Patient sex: M
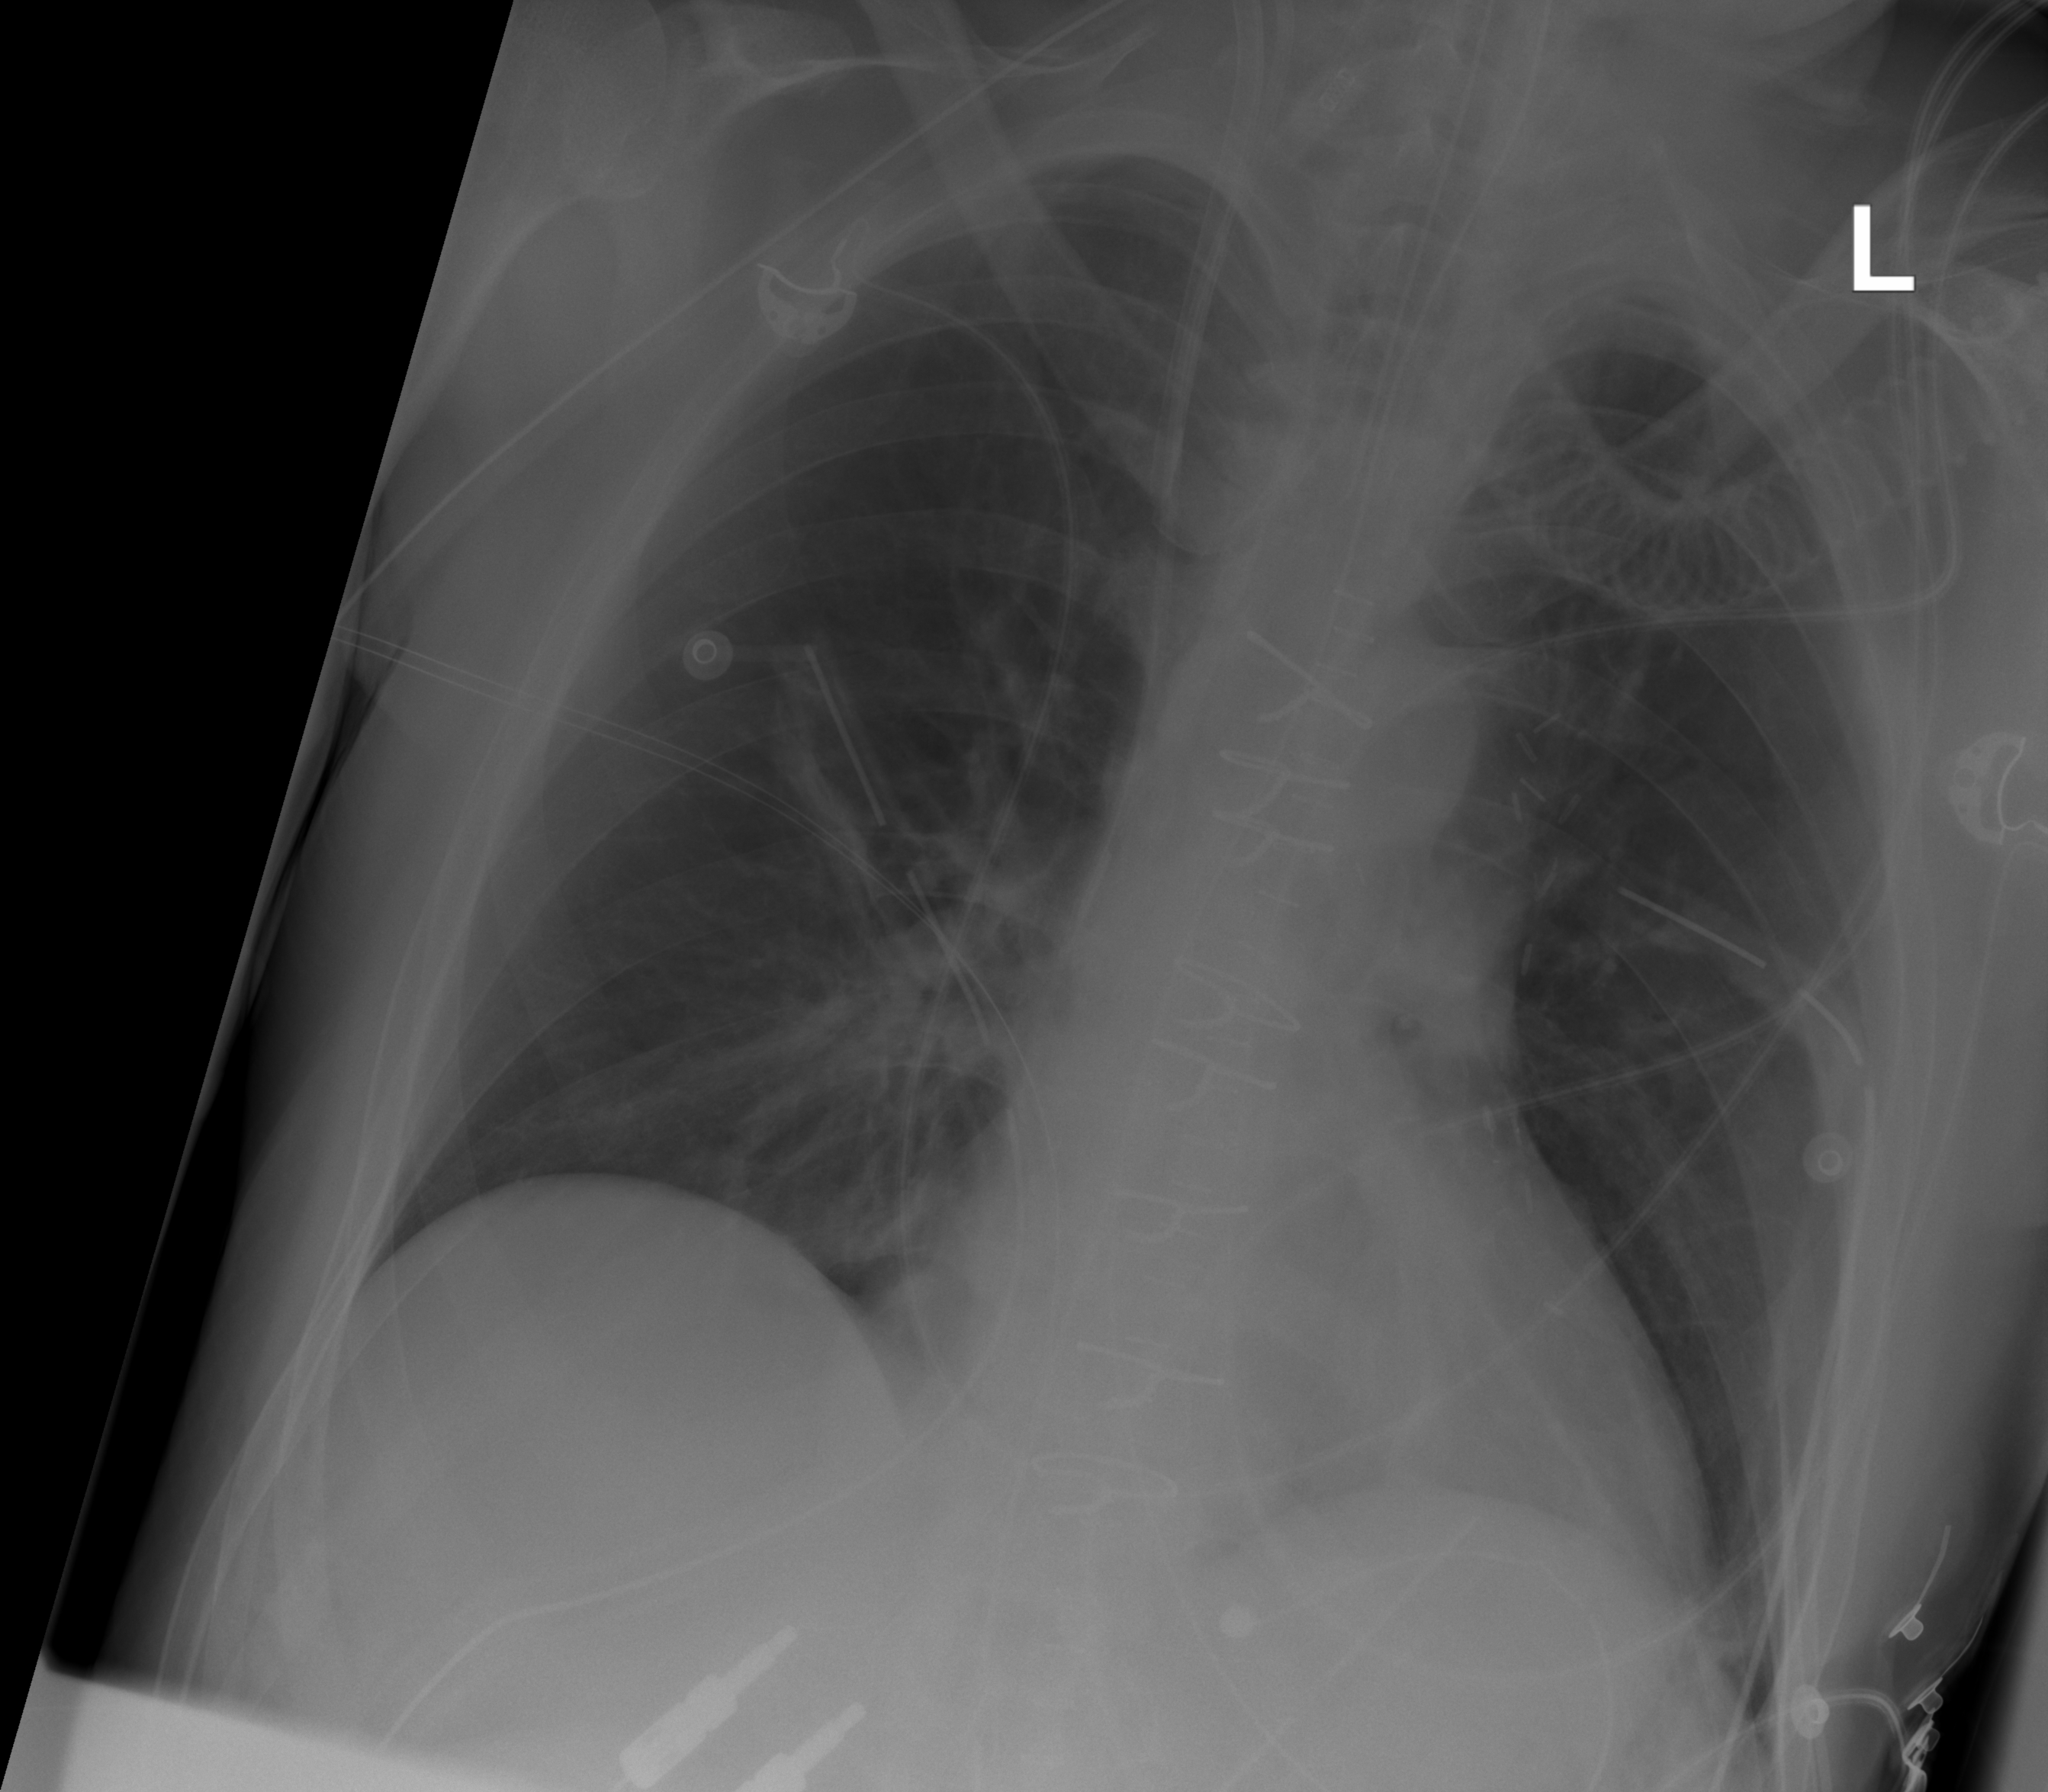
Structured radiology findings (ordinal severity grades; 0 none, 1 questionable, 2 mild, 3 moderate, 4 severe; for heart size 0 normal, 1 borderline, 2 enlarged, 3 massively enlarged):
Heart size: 0
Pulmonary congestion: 0
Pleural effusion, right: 0
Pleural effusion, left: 0
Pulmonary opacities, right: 0
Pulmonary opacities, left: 0
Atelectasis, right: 1
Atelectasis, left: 0